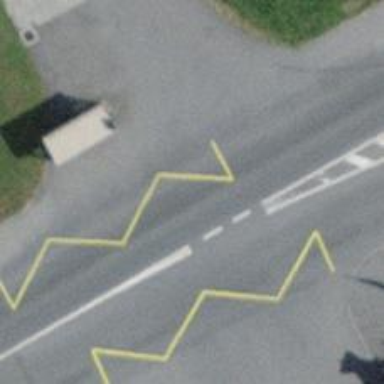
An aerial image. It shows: Secondary road with dedicated lane for cyclists.